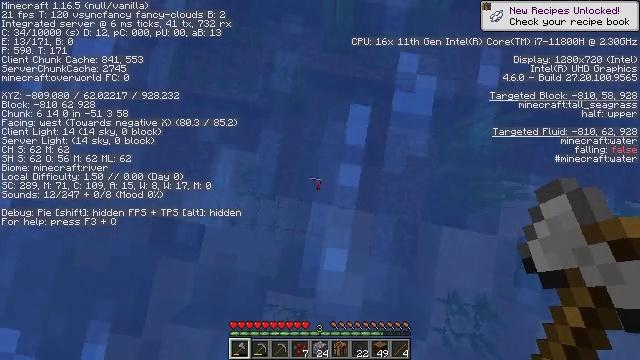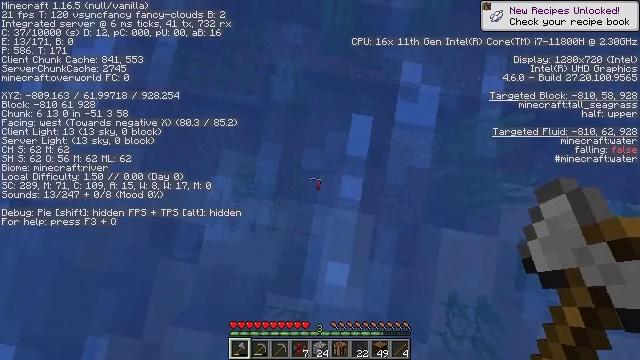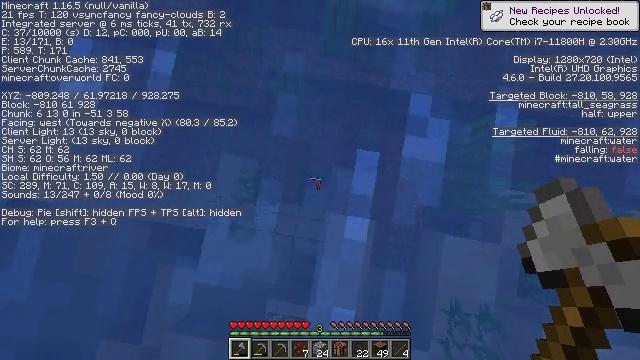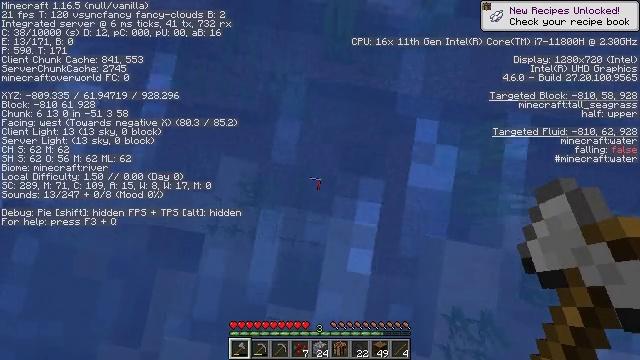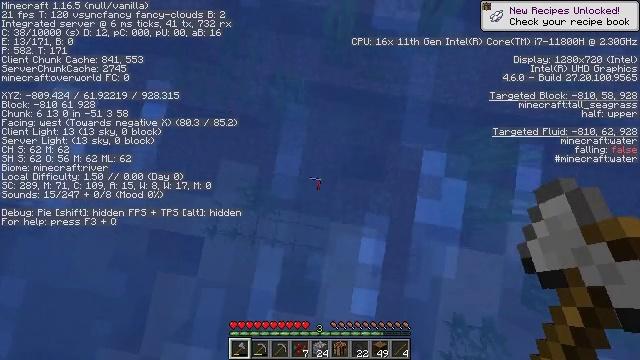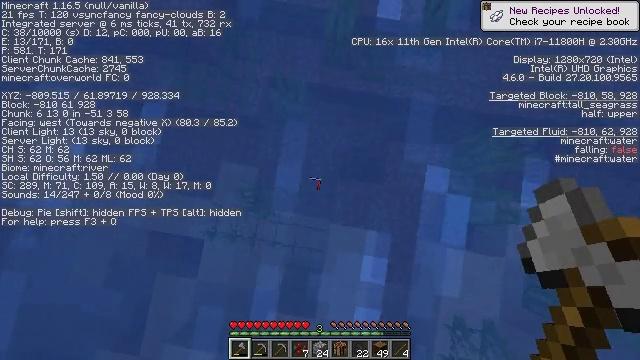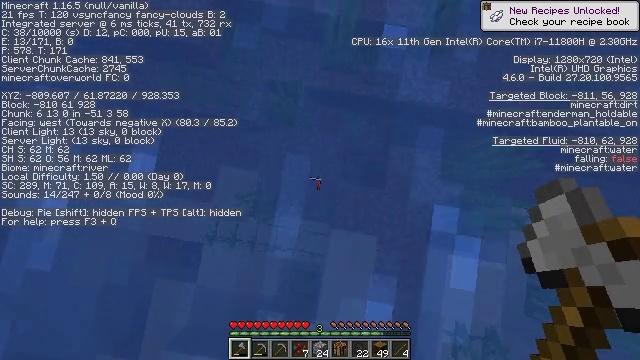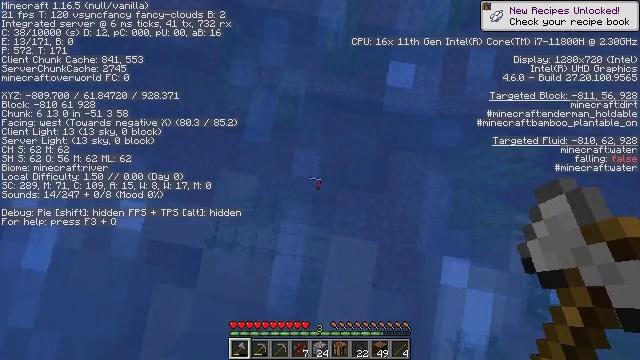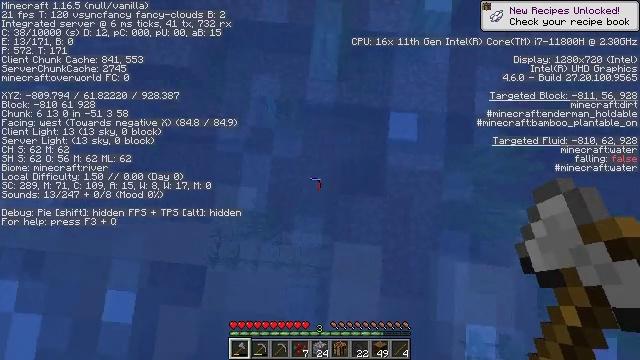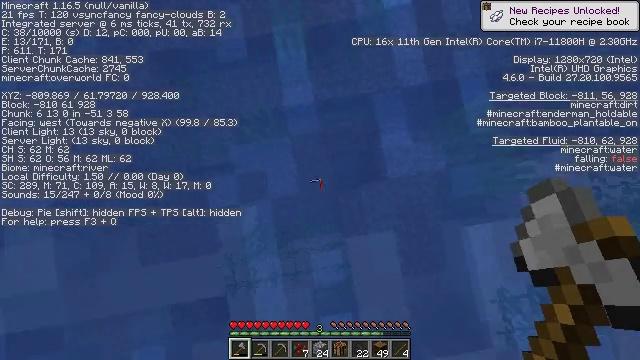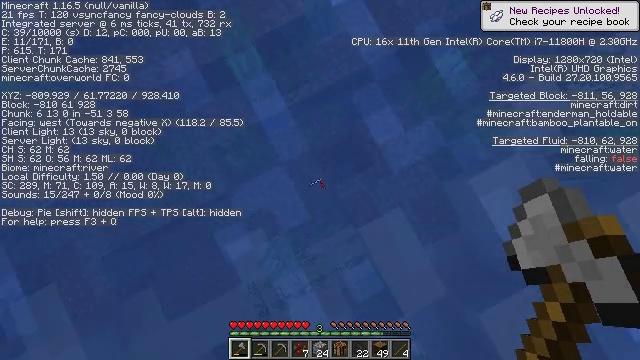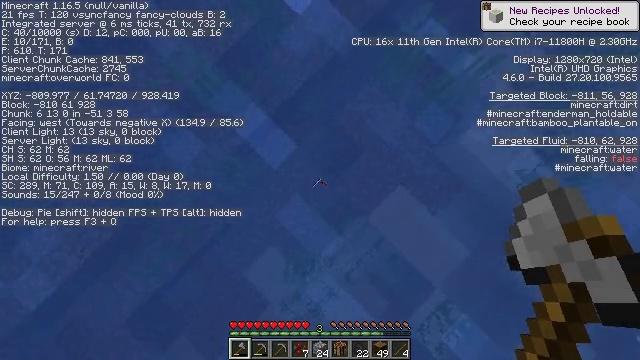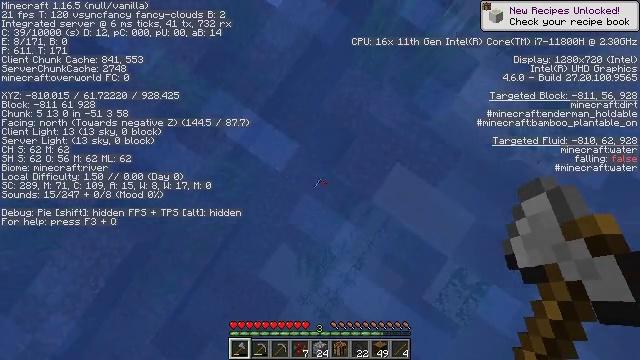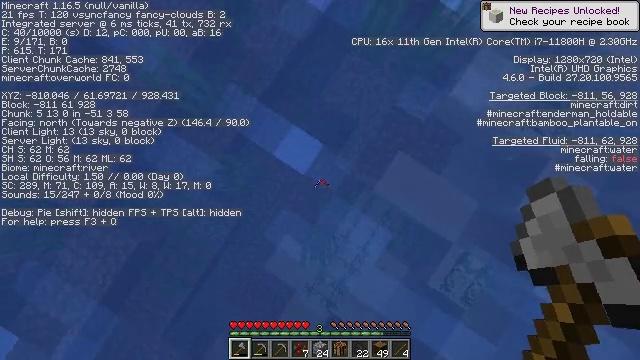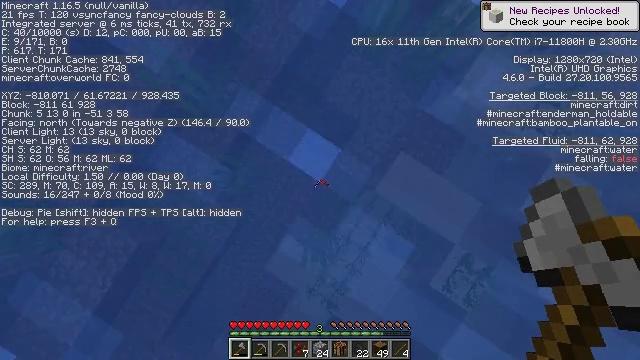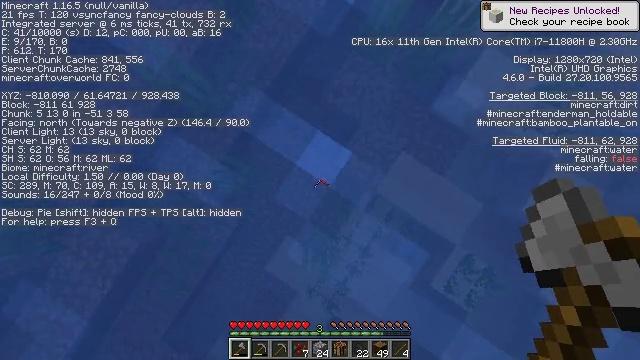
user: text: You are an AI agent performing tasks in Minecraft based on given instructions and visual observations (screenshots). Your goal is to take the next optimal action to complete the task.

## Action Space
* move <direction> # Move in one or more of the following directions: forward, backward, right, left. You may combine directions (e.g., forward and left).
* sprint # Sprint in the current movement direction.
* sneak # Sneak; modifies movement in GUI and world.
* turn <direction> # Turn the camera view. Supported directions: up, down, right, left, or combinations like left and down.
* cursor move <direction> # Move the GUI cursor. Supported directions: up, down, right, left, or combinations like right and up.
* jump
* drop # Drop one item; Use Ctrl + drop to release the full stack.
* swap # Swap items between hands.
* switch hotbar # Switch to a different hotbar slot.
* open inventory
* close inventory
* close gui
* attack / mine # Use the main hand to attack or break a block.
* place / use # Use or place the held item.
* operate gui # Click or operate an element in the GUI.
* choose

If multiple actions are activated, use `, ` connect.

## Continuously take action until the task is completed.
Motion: motion action
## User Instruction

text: Hunt fish.
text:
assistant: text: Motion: move forward
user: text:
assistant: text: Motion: move forward
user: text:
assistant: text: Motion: move forward
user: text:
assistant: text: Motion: move forward
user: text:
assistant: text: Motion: move forward
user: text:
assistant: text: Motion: move forward
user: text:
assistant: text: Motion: move forward
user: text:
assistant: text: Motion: move forward, turn right
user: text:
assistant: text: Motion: turn right
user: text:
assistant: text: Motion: turn right
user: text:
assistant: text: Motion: turn right
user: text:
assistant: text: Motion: turn right and down
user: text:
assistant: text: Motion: turn right and down
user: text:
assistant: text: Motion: no_op
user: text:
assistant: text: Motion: no_op
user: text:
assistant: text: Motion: no_op
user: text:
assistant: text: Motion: no_op
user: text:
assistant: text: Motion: no_op
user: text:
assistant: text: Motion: no_op
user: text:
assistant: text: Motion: no_op
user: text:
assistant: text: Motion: no_op
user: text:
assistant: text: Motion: no_op
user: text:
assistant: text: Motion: no_op
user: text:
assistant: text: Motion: no_op
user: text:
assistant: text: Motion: no_op
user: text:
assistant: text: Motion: no_op
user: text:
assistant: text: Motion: no_op
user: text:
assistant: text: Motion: no_op
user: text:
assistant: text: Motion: no_op
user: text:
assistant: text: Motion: no_op